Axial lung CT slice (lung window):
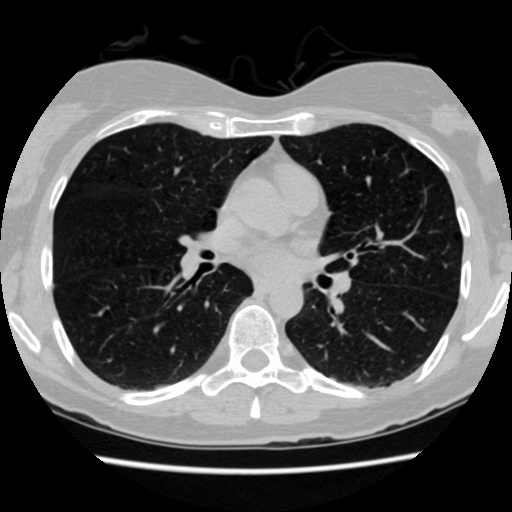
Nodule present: no